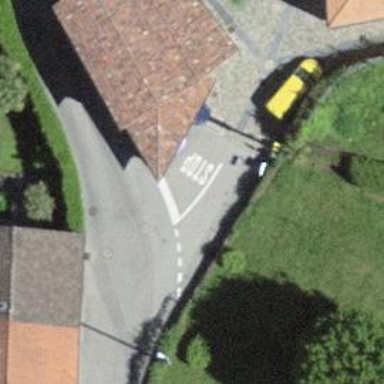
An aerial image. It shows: Pillar post box.